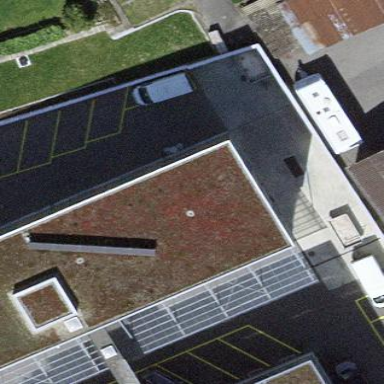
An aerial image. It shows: Commercial building.